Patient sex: M
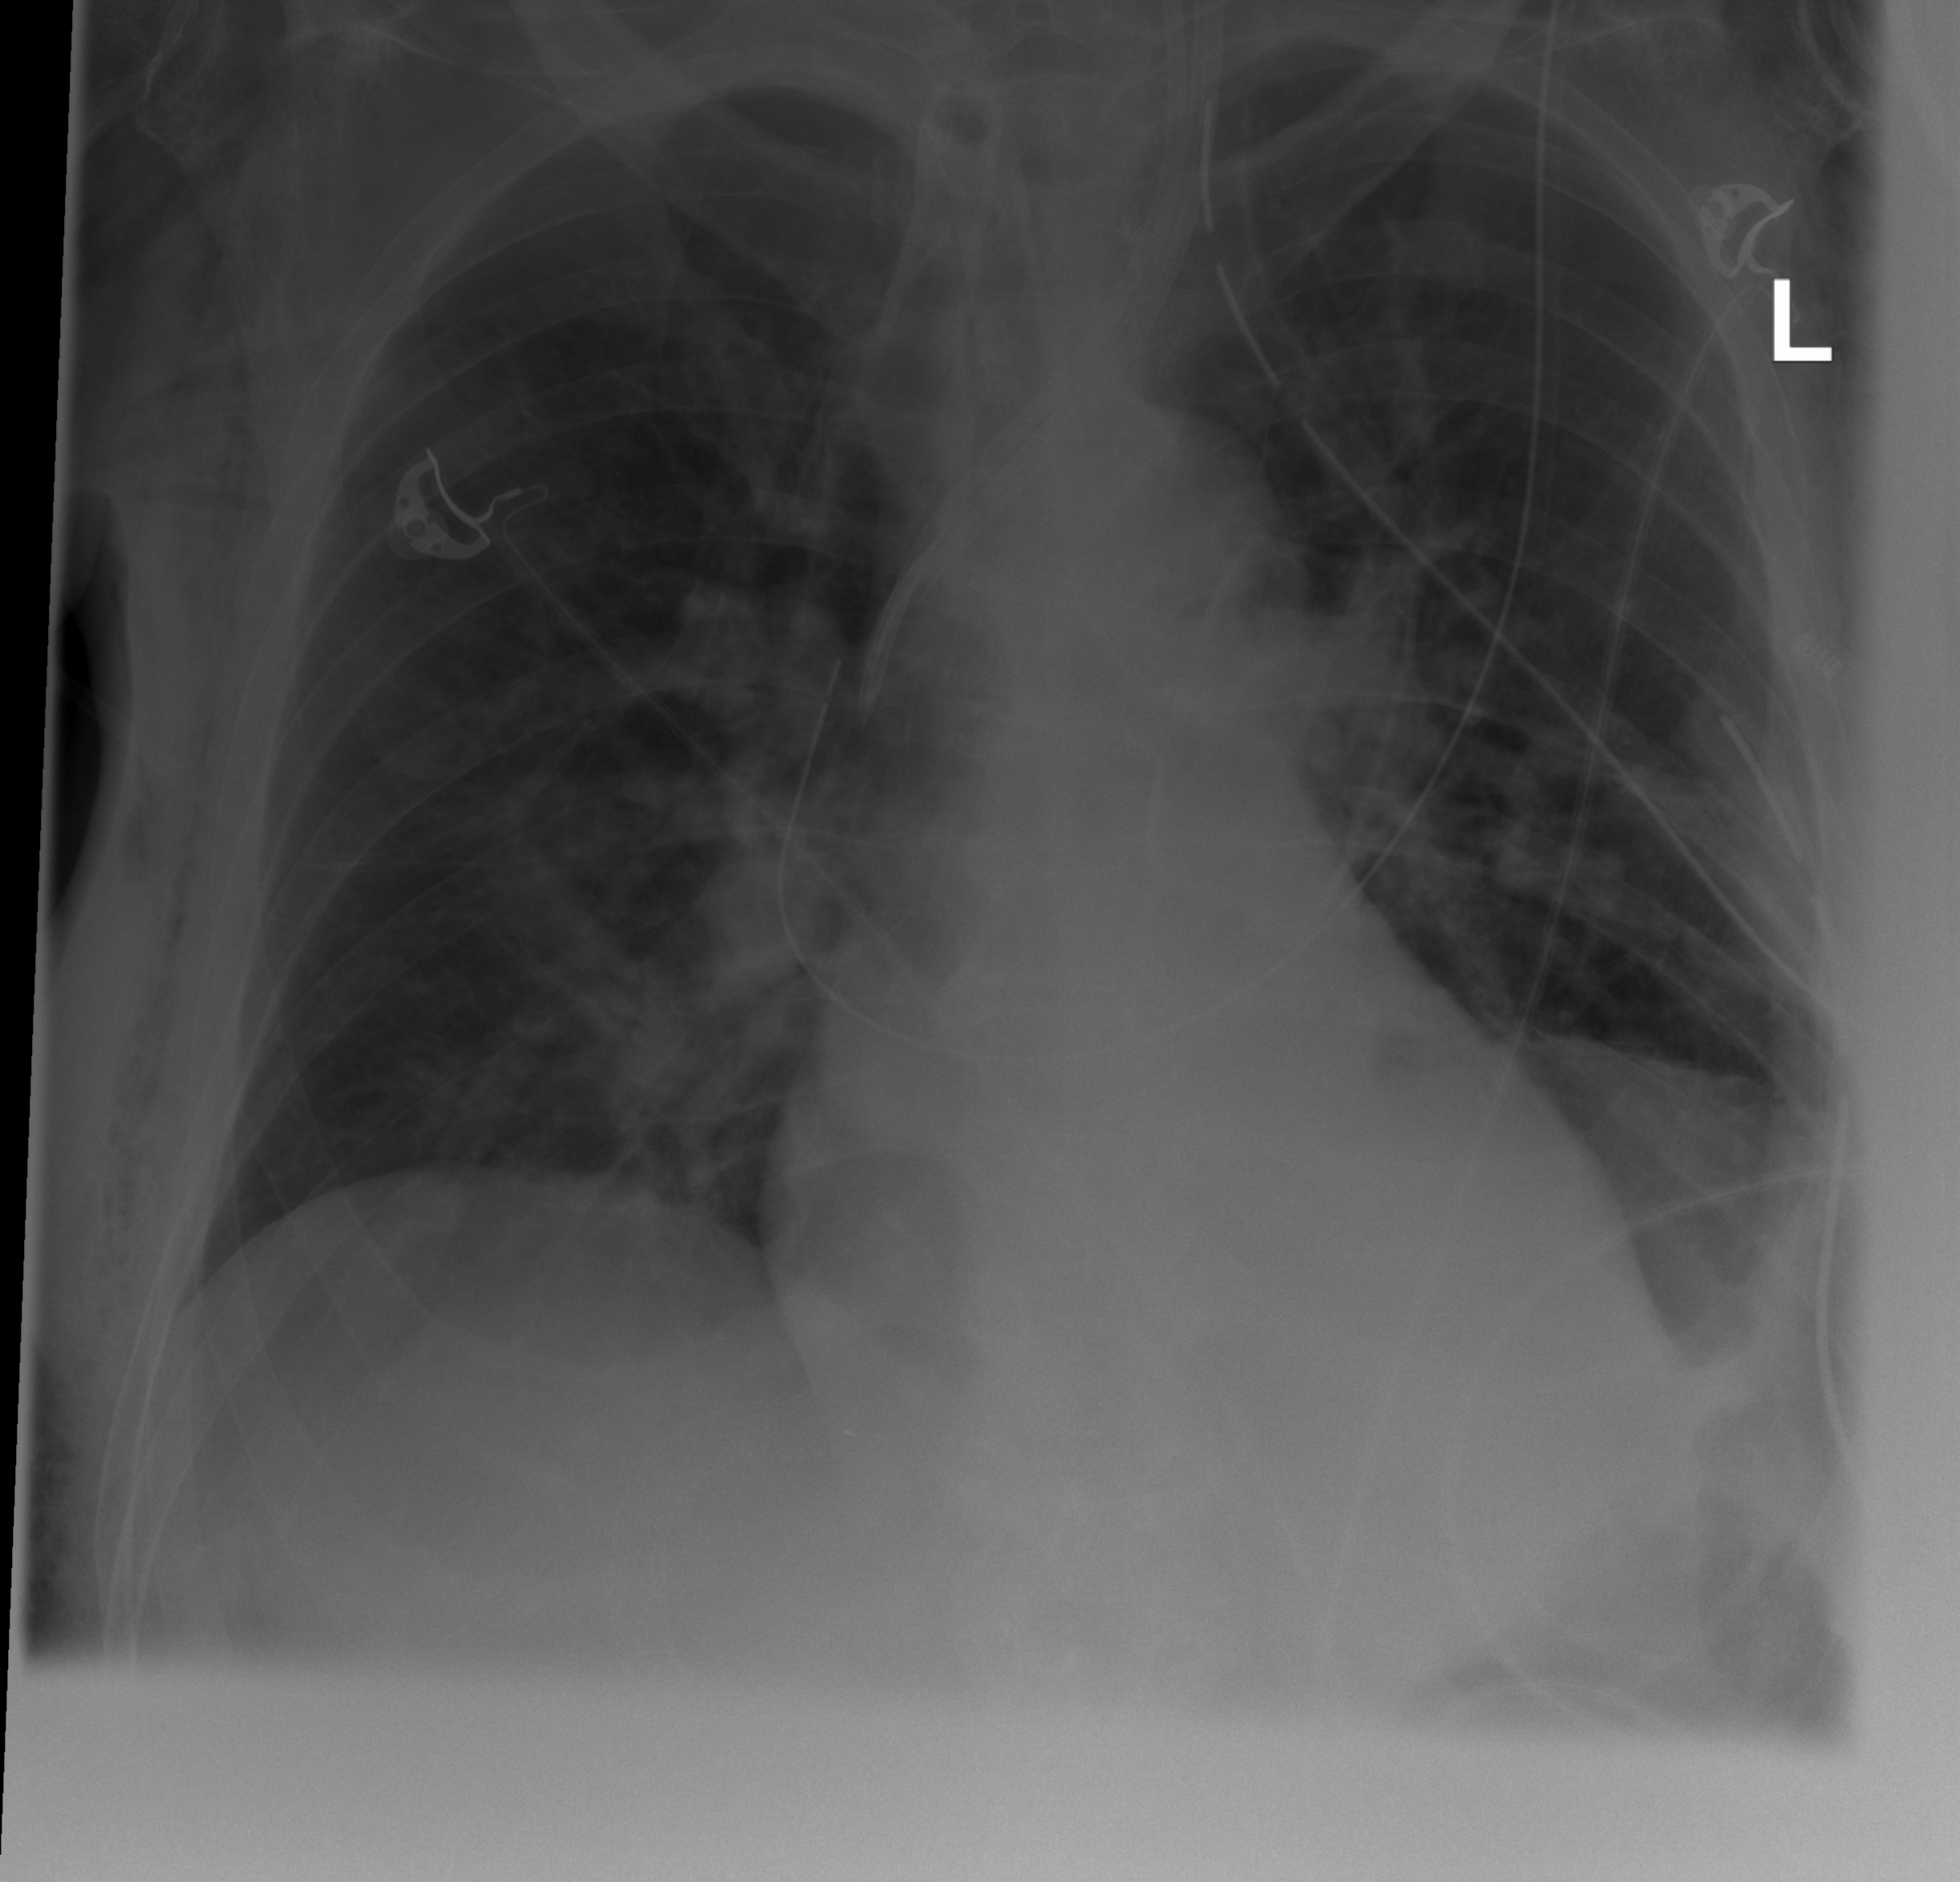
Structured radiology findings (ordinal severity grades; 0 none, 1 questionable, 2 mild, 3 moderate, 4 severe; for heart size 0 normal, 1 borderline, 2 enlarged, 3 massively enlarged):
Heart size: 0
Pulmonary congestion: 2
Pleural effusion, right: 2
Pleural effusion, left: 2
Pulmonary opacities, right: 2
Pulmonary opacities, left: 2
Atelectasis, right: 2
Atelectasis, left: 2